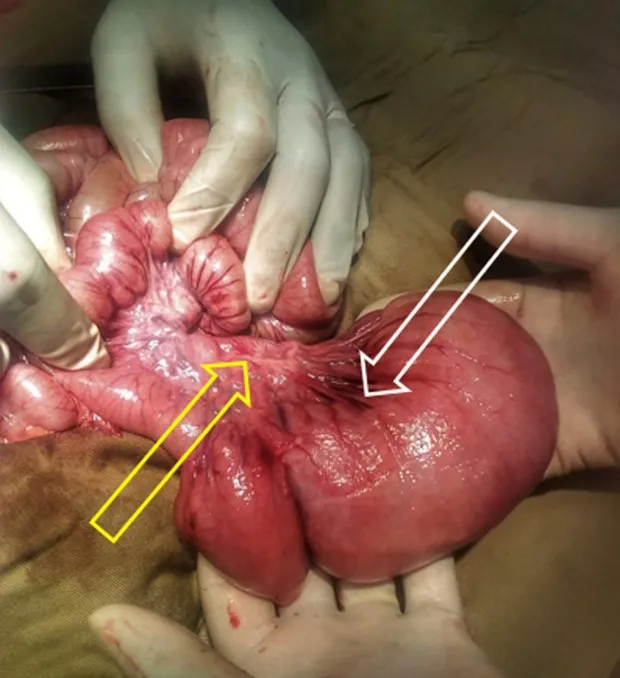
intraoperative findings showing the dilatated jejunum. Note prominence of serosal vessels (white arrow) and thickening of the adjacent mesentery (yellow arrow).
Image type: medical_photograph (other_medical_photograph)